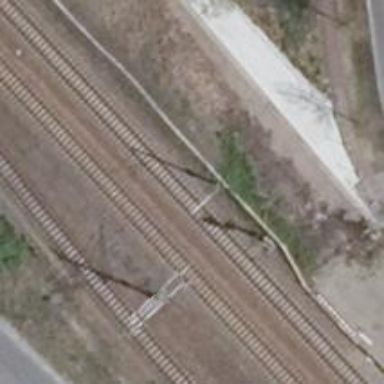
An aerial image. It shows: Railway signal.